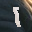
Label: 1